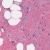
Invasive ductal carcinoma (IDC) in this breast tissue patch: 0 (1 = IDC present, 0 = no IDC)